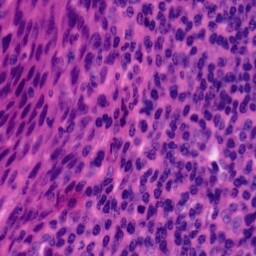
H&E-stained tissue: Tonsil